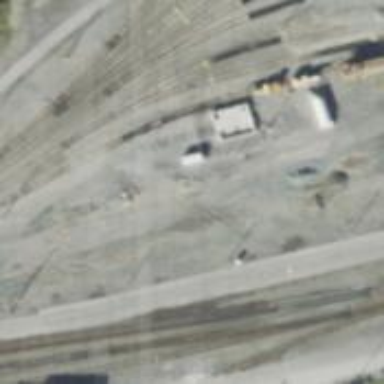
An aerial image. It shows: Railway yard used for servicing trains.